Question: How to uniformly define text style (size and family) for both plot text elements and additional annotations?
The following MWE
'''
library(ggplot2)
data1.df <- data.frame(Plant = c("Plant1", "Plant1", "Plant1", "Plant2", "Plant2",
"Plant2"), Type = c(1, 2, 3, 1, 2, 3), Axis1 = c(0.2, -0.4, 0.8, -0.2, -0.7,
0.1), Axis2 = c(0.5, 0.3, -0.1, -0.3, -0.1, -0.8))
theme_set(theme_bw() + theme(text=element_text(family="Palatino", size=10)))
ggplot(data1.df, aes(x = Axis1, y = Axis2, shape = Plant, color = Type)) + geom_point(size = 5) + annotate("text", x=0.4, y=0.0, label="Label", fontface="italic") + theme(legend.position="none")
'''
produces

with "Label" not consistent with the theme 'element_text()' definitions.
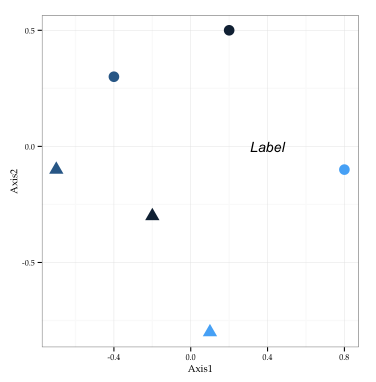
Answer: If ggplot2 is loaded then this should give you the properties currently in force (if they are different than the defaults):
'''
theme(text = element_text())$text[ c("family", "size") ]
'''
?annotate tells us that ... "Unlike typical a geom function, the properties of the geoms are not mapped from variables of a data frame, but are instead in as vectors.". I'm assuming this to mean that 'annotate' does not look in 'theme()' for its font information, although that is not specifically covered by that sentence. There is also a later comment that makes me think this might be by design: " ... but all other aesthetics are set. This means that layers created with this function will never affect the legend."
And the comment in ?annotate: "These are not scaled, so you can do (e.g.) colour = "red" to get a red point." I think the defaults for axis have a particular ratio on sizes but have not manage to find the specifics in the help files. This seems to give similar size for the annotation as for the axis titles:
'''
ggplot(data1.df, aes(x = Axis1, y = Axis2, shape = Plant, color = Type)) +
geom_point(size = 5) +
annotate("text", x=0.4, y=0.0, label="Label",
family= theme_get()$text[["family"]],
size= theme_get()$text[["size"]]/2.5,
fontface="italic") +
theme(legend.position="none")
'''
If you are interested in pursuing the "why" use 2.5 question you can look at ?rel and the example that uses 'theme(axis.title.x = element_text(size = rel(2.5)))'.